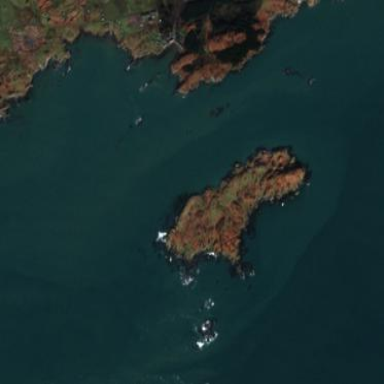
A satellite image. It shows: Island with natural coastline.